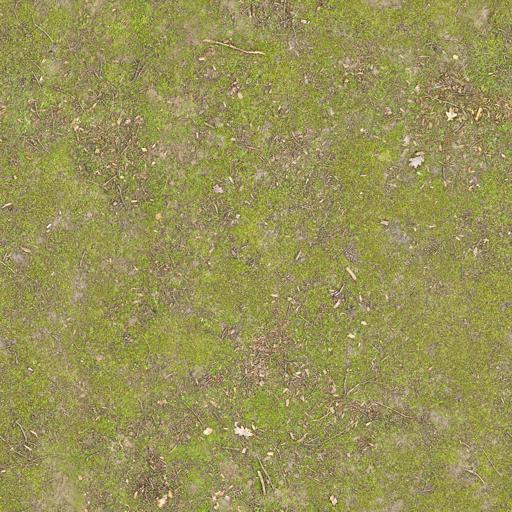
Tags: forest grass ground moss mossy